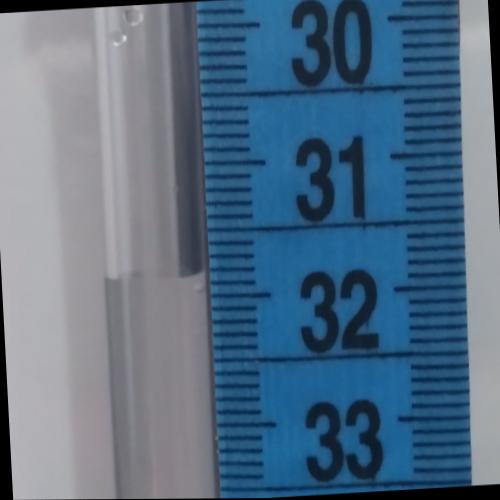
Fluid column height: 31.8 cm